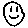
Label: smiley face